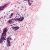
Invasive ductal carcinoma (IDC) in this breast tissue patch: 0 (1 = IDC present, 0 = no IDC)